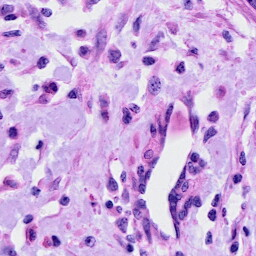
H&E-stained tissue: Cervix